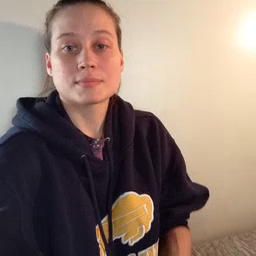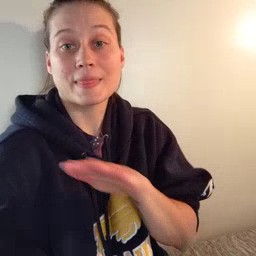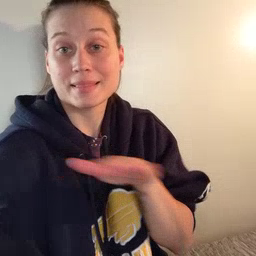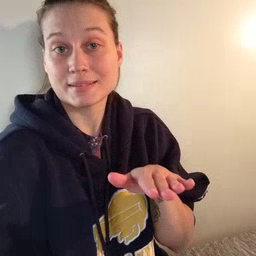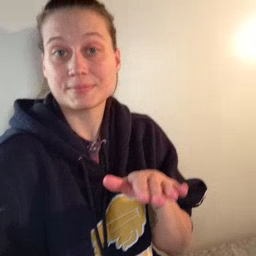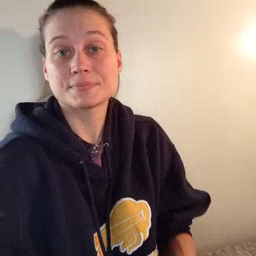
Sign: clean